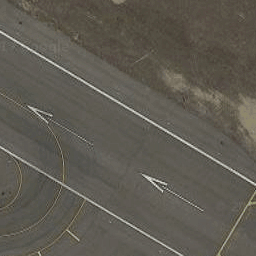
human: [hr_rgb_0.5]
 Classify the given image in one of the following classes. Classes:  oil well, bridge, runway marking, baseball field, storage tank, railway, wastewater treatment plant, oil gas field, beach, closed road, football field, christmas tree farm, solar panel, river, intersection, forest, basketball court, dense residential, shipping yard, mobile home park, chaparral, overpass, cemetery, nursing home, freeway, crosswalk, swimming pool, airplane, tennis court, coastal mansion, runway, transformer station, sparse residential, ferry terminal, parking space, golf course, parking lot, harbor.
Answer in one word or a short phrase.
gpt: runway